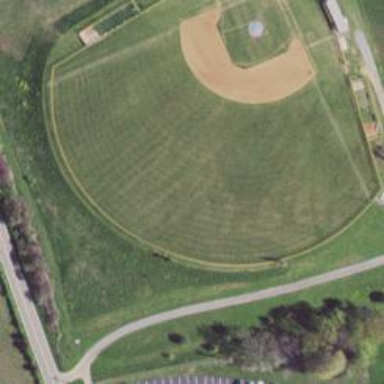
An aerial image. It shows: Baseball pitch for leisure land activities.